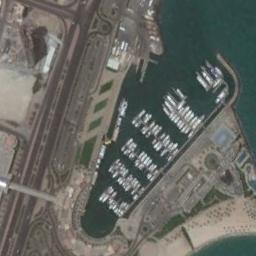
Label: harbor